【题型】解答题　【知识点】解析几何　【难度】hard
(2023·上海徐汇·三模) 已知 \( P(x_0,y_0) \) 是焦距为 \( 4\sqrt{2} \) 的双曲线 \( C:\frac{x^2}{a^2}-\frac{y^2}{b^2}=1(a>0,b>0) \) 上一点，过 \( P \) 的一条直线 \( l_1 \) 与双曲线 \( C \) 的两条渐近线分别交于 \( P_1(x_1,y_1) \)，\( P_2(x_2,y_2) \)，且 \( 3\overrightarrow{OP}=\overrightarrow{OP_1}+2\overrightarrow{OP_2} \)，过 \( P \) 作垂直的两条直线 \( l_2 \) 和 \( l_3 \)，与 \( y \) 轴分别交于 \( A \)，\( B \) 两点，其中 \( l_2 \) 与 \( x \) 轴交点的横坐标是 \( \frac{a^2}{x_0} \)。

(1) 求 \( x_1x_2 - y_1y_2 \) 的值；

(2) 求 \( S_{\triangle OP_1P_2} \) 的最大值，并求此时双曲线 \( C \) 的方程；

(3) 判断以 \( AB \) 为直径的圆是否过定点，如果是，求出所有定点；如果不是，说明理由。

\vspace{1em}
【解答】
【答案】(1)9

(2)最大值为 \( \frac{9}{2} \)，双曲线方程为 \( \frac{x^2}{4}-\frac{y^2}{4}=1 \)

(3)过定点 \( (2\sqrt{2},0) \) 和 \( (-2\sqrt{2},0) \)

\vspace{1em}

【知识点】圆过定点问题、根据双曲线的渐近线求标准方程

\vspace{1em}

【分析】(1) 根据向量运算得到
\[
\begin{cases}
x_0=\frac{1}{3}(x_1+2x_2) \\
y_0=\frac{1}{3}(y_1+2y_2)
\end{cases}
\]
根据渐近线方程得到 \( x_1x_2=\frac{9}{8}a^2 \)，\( y_1y_2=-\frac{9}{8}b^2 \)，代入计算得到答案。

(2) 考虑 \( x_1 \neq x_2 \) 和 \( x_1=x_2 \) 两种情况，根据 \( S_{\triangle OP_1P_2}=S_{\triangle OMP_1}+S_{\triangle OMP_2} \) 得到 \( S_{\triangle OP_1P_2}=\frac{9}{8}ab \)，再利用均值不等式计算得到答案。

(3) 确定直线方程，计算 \( A,B \) 两点的坐标，根据 \( \overrightarrow{AQ} \cdot \overrightarrow{BQ}=0 \) 得到圆方程，再根据 \( y=0 \) 且 \( x^2+y^2-8=0 \)，得到定点。

\vspace{1em}

【详解】(1) \( 3\overrightarrow{OP}=\overrightarrow{OP_1}+2\overrightarrow{OP_2} \)，即 \( 3(x_0,y_0)=(x_1,y_1)+2(x_2,y_2) \)，即
\[
\begin{cases}
3x_0=x_1+2x_2 \\
3y_0=y_1+2y_2
\end{cases}
\]
故
\[
\begin{cases}
x_0=\frac{1}{3}(x_1+2x_2) \\
y_0=\frac{1}{3}(y_1+2y_2)
\end{cases}
\]

双曲线的渐近线方程为 \( y=\pm\frac{b}{a}x \)，\( P_1 \)，\( P_2 \) 在渐近线上，

不妨取 \( y_1=\frac{b}{a}x_1 \)，则 \( y_2=-\frac{b}{a}x_2 \)，则 \( y_0=\frac{1}{3}(y_1+2y_2)=\frac{b}{3a}(x_1-2x_2) \)，

点 \( P(x_0,y_0) \) 在双曲线 \( \frac{x^2}{a^2}-\frac{y^2}{b^2}=1 \) 上，则
\[
\frac{(x_1+2x_2)^2}{9a^2}-\frac{(x_1-2x_2)^2}{9a^2}=1
\]
故 \( x_1x_2=\frac{9}{8}a^2 \)，\( y_1y_2=-\frac{b^2}{a^2}x_1x_2=-\frac{9}{8}b^2 \)，

故
\[
x_1x_2 - y_1y_2=\frac{9}{8}(a^2+b^2)=\frac{9}{8}c^2=\frac{9}{8}\times(2\sqrt{2})^2=9
\]

(2) 当 \( x_1 \neq x_2 \) 时，\( l_1:y - y_1=\frac{y_1 - y_2}{x_1 - x_2}(x - x_1) \)，\( l_1 \) 与 \( x \) 轴的交点为 \( M\left(\frac{y_1x_2 - y_2x_1}{y_1 - y_2},0\right) \)，

\[
S_{\triangle OP_1P_2}=S_{\triangle OMP_1}+S_{\triangle OMP_2}=\frac{1}{2}\left|\frac{y_1x_2 - y_2x_1}{y_1 - y_2}\right|\cdot|y_1 - y_2|=\frac{1}{2}|y_1x_2 - y_2x_1|=\frac{b}{a}|x_1x_2|
\]
\( x_1x_2=\frac{9}{8}a^2>0 \)，\( x_1,x_2 \) 同号，于是 \( S=S_{\triangle OP_1P_2}=\frac{9}{8}ab \)，

\( a^2+b^2=c^2=8 \)，\( a^2+b^2 \ge 2ab \)，
\[
S \le \frac{9}{16}(a^2+b^2)=\frac{9}{2}
\]
当且仅当 \( a=b=2 \) 时 \( S_{\max}=\frac{9}{2} \)，此时，双曲线方程为 \( \frac{x^2}{4}-\frac{y^2}{4}=1 \)；

当 \( x_1=x_2 \) 时，\( l_1:x=x_1 \)，
\[
S_{\triangle OP_1P_2}=\frac{1}{2}|x_1|\cdot|2y_1|=\frac{b}{a}|x_1^2|
\]
\( x_0=x_1 \)，

\( y_0=\pm\frac{b}{3a}x_1 \)，点 \( P \) 在双曲线上，则
\[
\frac{x_1^2}{a^2}-\frac{b^2x_1^2}{9a^2b^2}=1
\]
\( x_1^2=\frac{9}{8}a^2 \)，\( S=\frac{9}{8}ab \)，

当 \( x_1=x_2 \) 时，同样当且仅当 \( a=b=2 \) 时 \( S_{\max}=\frac{9}{2} \)，

综上所述：\( S_{\triangle OP_1P_2} \) 的最大值为 \( \frac{9}{2} \)，双曲线方程为 \( x^2 - y^2 = 4 \)。

(3) \( l_2:y - y_0=\frac{x_0y_0}{x_0^2 - a^2}(x - x_0) \)，\( A\left(0,-\frac{a^2y_0}{x_0^2 - a^2}\right) \)，

\( l_3:y - y_0=-\frac{x_0^2 - a^2}{x_0y_0}(x - x_0) \)，\( B\left(0,y_0+\frac{x_0^2 - a^2}{y_0}\right) \)，

点 \( P \) 在双曲线上，故 \( \frac{x_0^2}{a^2}-\frac{y_0^2}{b^2}=1 \)，从而 \( x_0^2 - a^2=\frac{a^2y_0^2}{b^2} \)，

故 \( A\left(0,-\frac{b^2}{y_0}\right) \)，\( B\left(0,y_0+\frac{a^2y_0}{b^2}\right) \)，即 \( B\left(0,\frac{8y_0}{b^2}\right) \)，

设以 \( AB \) 为直径的圆上的任意一点为 \( Q(x,y) \)，\( \overrightarrow{AQ} \perp \overrightarrow{BQ} \)，

则
\[
\overrightarrow{AQ} \cdot \overrightarrow{BQ}=\left(x,y+\frac{b^2}{y_0}\right)\cdot\left(x,y-\frac{8y_0}{b^2}\right)=x^2 + y^2 - 8 + y\left(\frac{b^2}{y_0}-\frac{8y_0}{b^2}\right)=0
\]
该圆的方程为
\[
x^2 + y^2 - 8 + y\left(\frac{b^2}{y_0}-\frac{8y_0}{b^2}\right)=0
\]
\( \frac{b^2}{y_0}-\frac{8y_0}{b^2} \) 不恒为零，

则圆过的定点满足：\( y=0 \) 且 \( x^2 + y^2 - 8=0 \)，故所求的定点为 \( (2\sqrt{2},0) \) 和 \( (-2\sqrt{2},0) \)。

\vspace{1em}

【点睛】关键点睛：本题考查了求双曲线方程，过定点问题，意在考查学生的计算能力，转化能力和综合应用能力，其中确定圆方程，根据 \( \frac{b^2}{y_0}-\frac{8y_0}{b^2} \) 不恒为零，取 \( y=0 \) 且 \( x^2 + y^2 - 8=0 \) 是解题的关键。

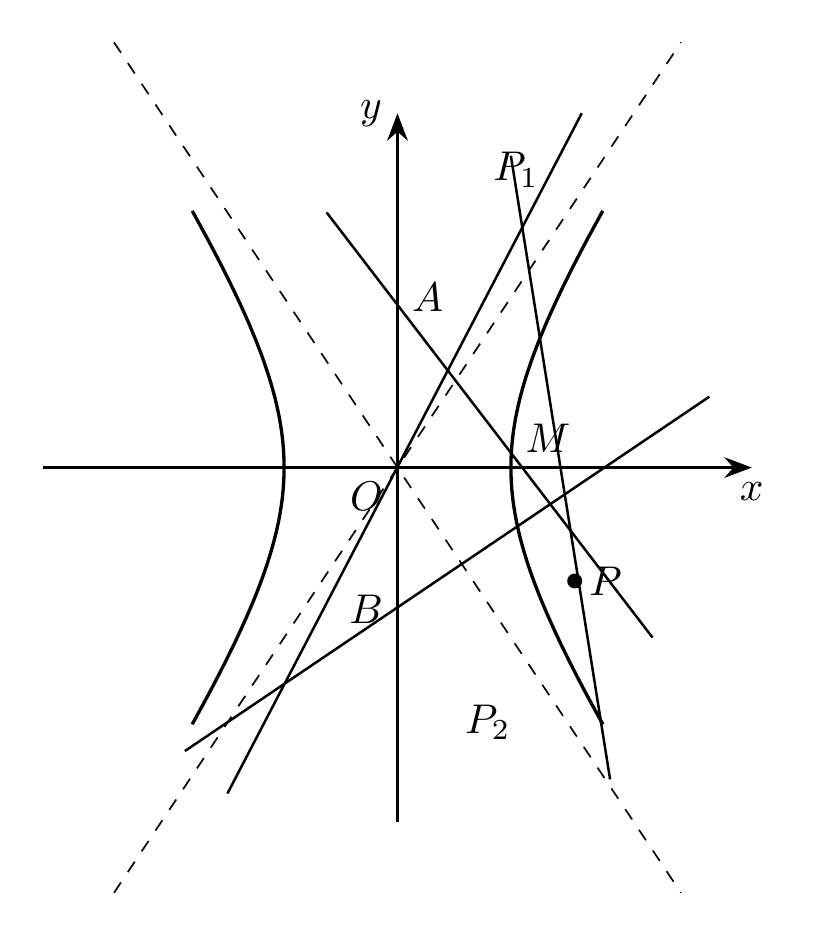